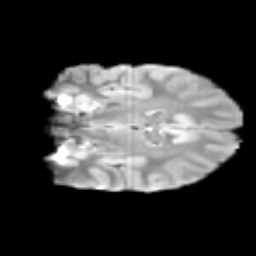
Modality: T2w
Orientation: coronal
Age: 10
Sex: female
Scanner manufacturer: siemens
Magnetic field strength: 3 T
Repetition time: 3.8 s
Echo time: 0.07 s